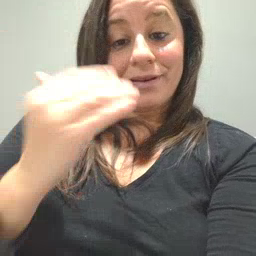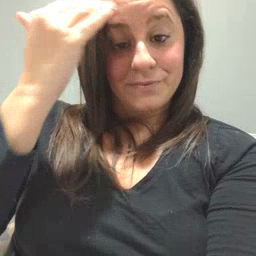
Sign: head